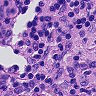
Metastatic tissue present: no